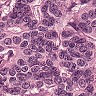
Metastatic tissue present: yes